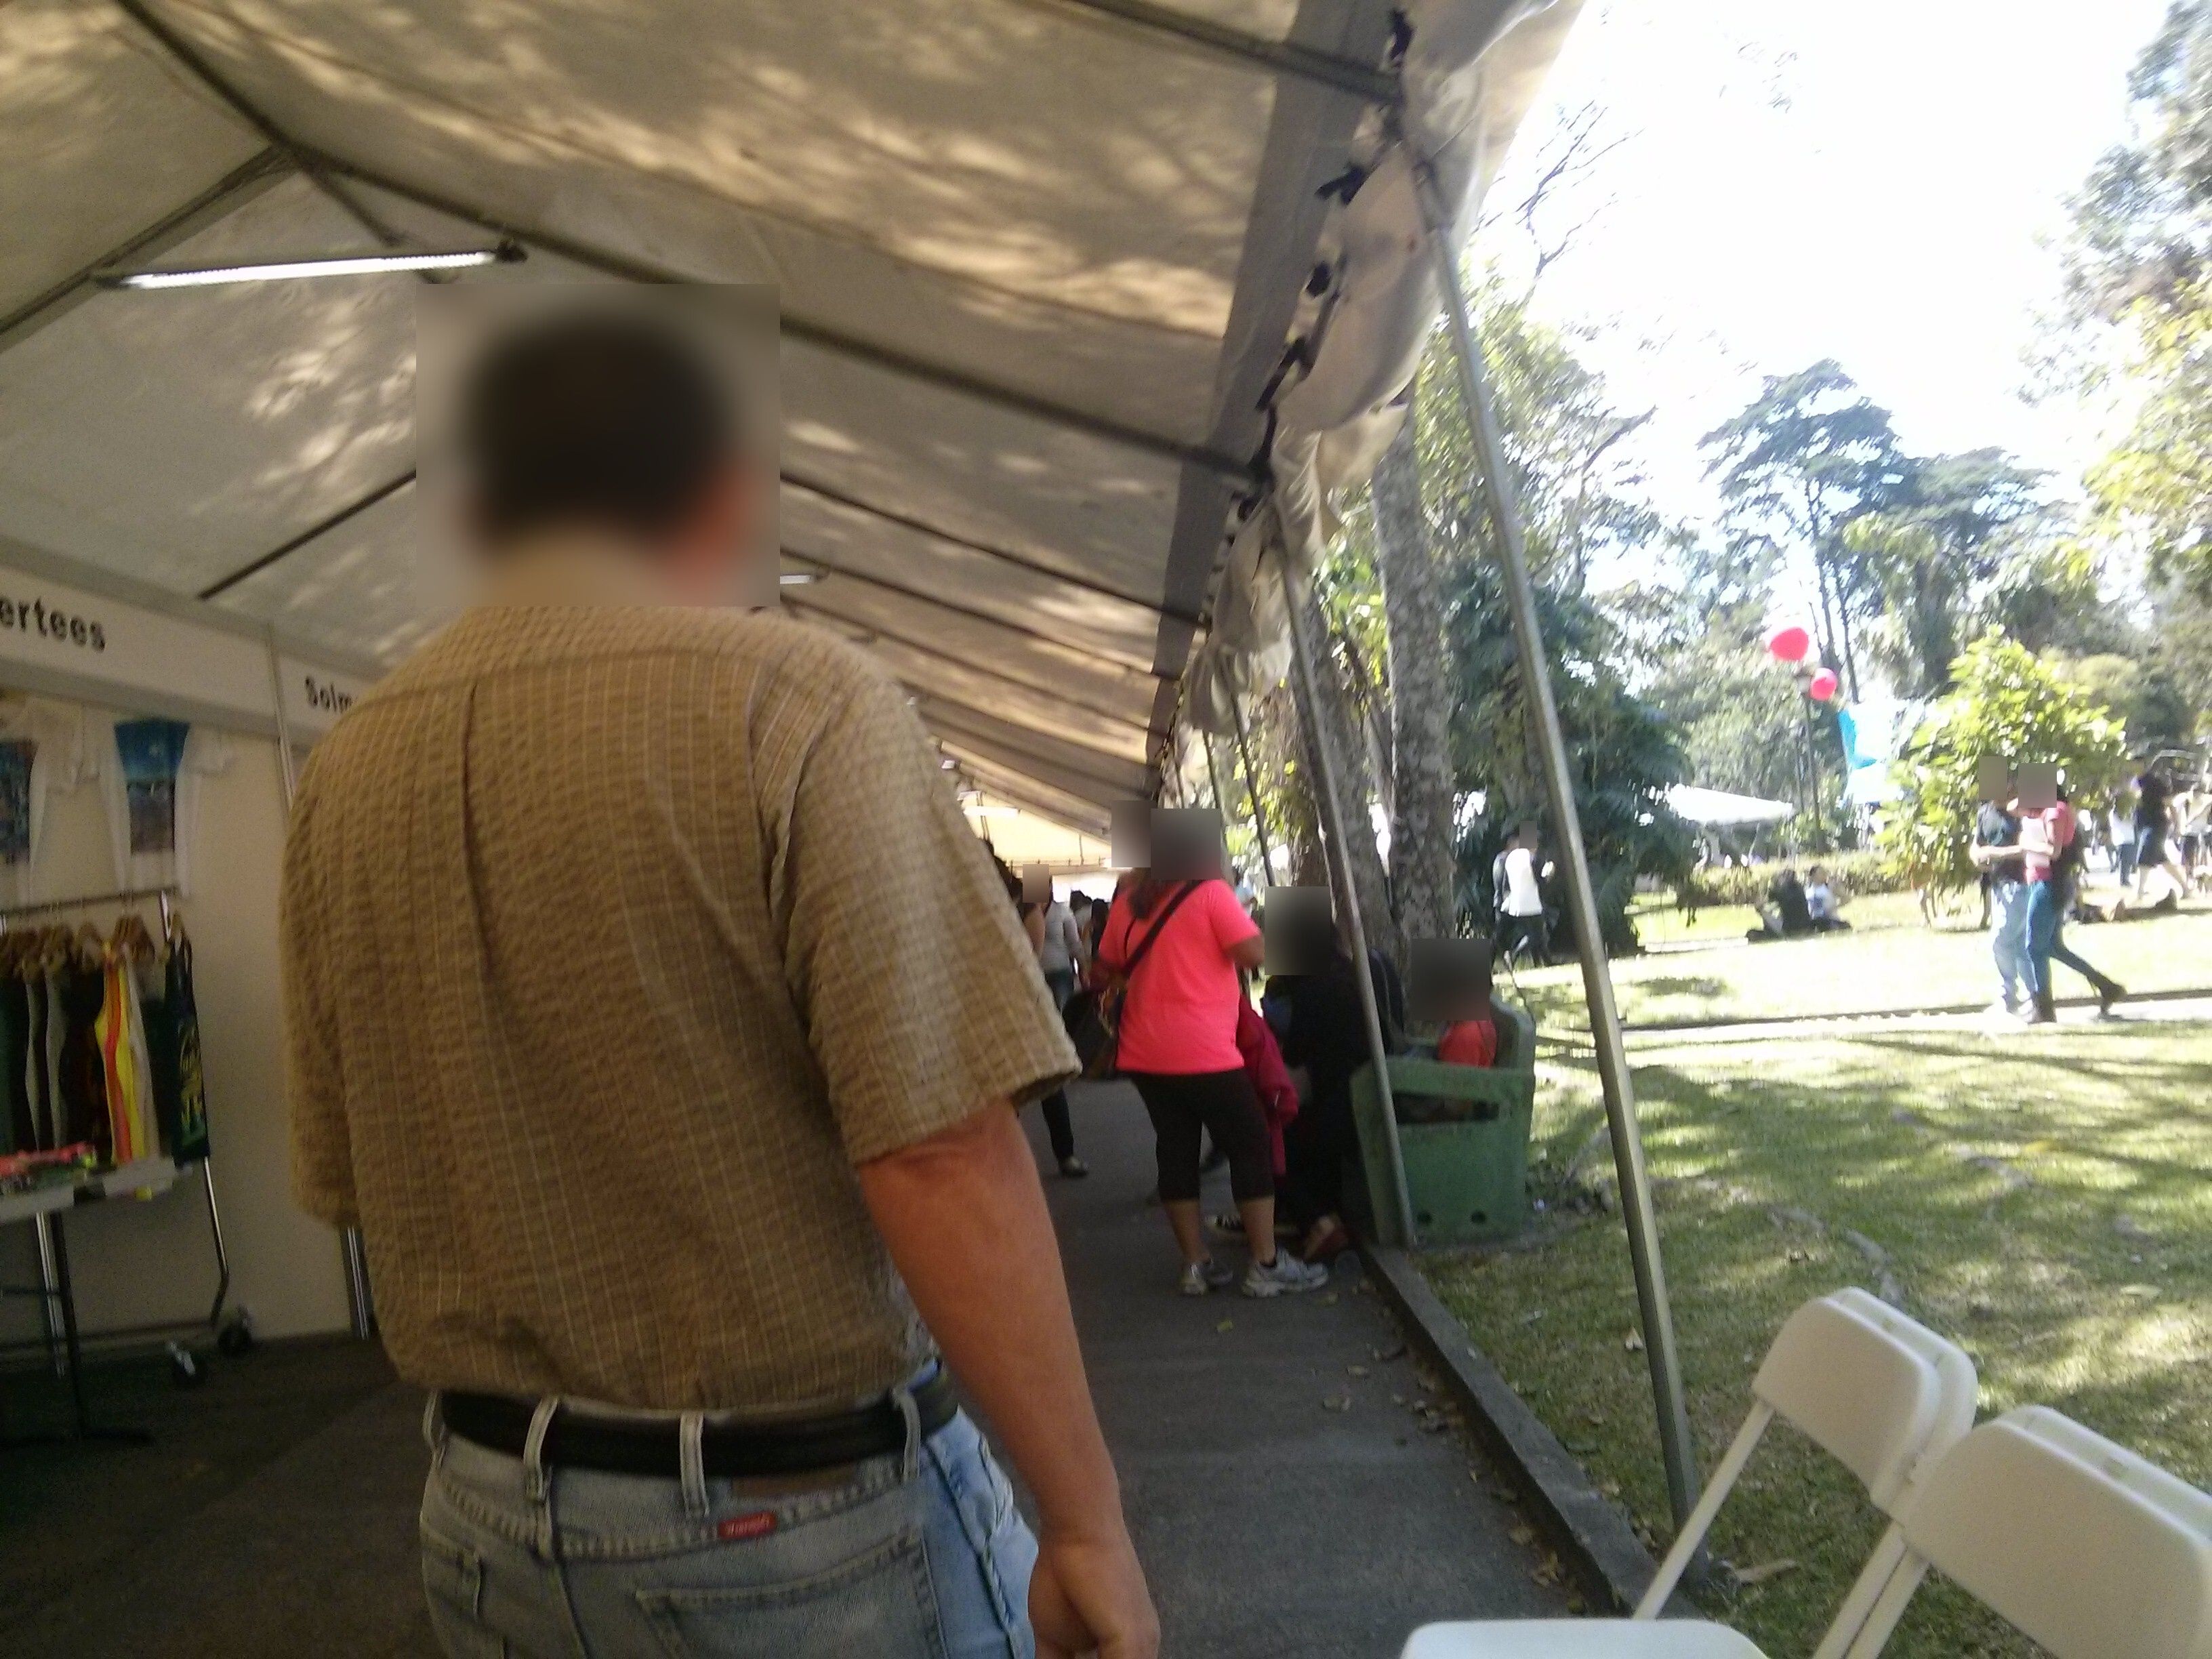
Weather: clear
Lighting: day
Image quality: good
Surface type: walking surface
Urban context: urban centre
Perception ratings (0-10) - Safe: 2.31, Lively: 4.35, Beautiful: 8.12, Boring: 6.05, Depressing: 3.66, Wealthy: 2.31